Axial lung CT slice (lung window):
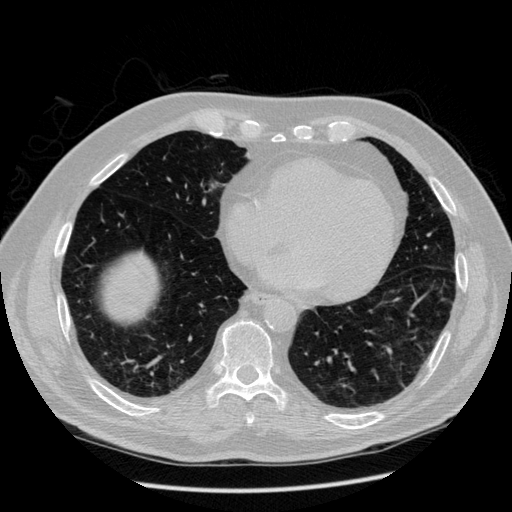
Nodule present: no